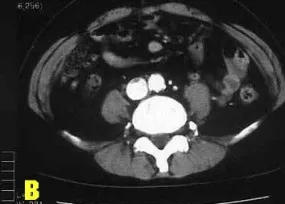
Computerised tomographic scan before and after treatment. B) Abdominal CT showed the lymph nodes metastases to have completely disappeared.
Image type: radiology (ct)